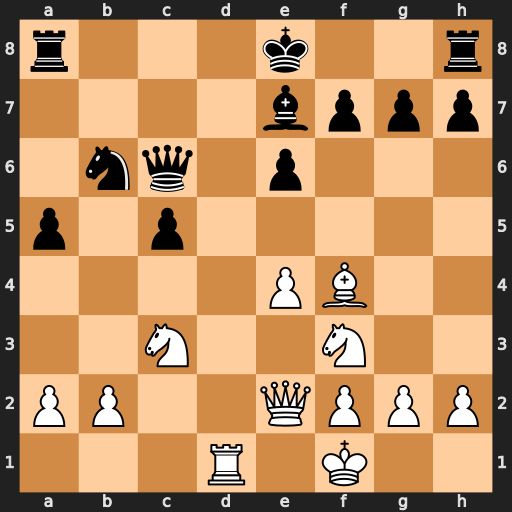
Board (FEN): r3k2r/4bppp/1nq1p3/p1p5/4PB2/2N2N2/PP2QPPP/3R1K2
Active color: w
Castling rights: kq
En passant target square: -
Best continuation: Ne5 Qc8 Qb5+